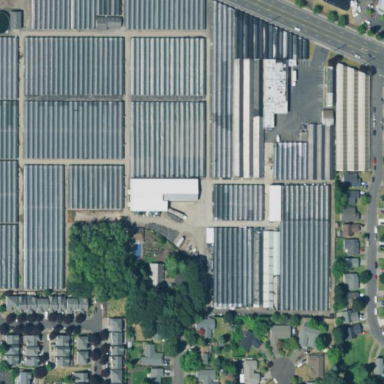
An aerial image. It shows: Greenhouse used for horticulture.